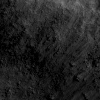
Atmospheric dust classification: not_dusty